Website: apple
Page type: billing-address
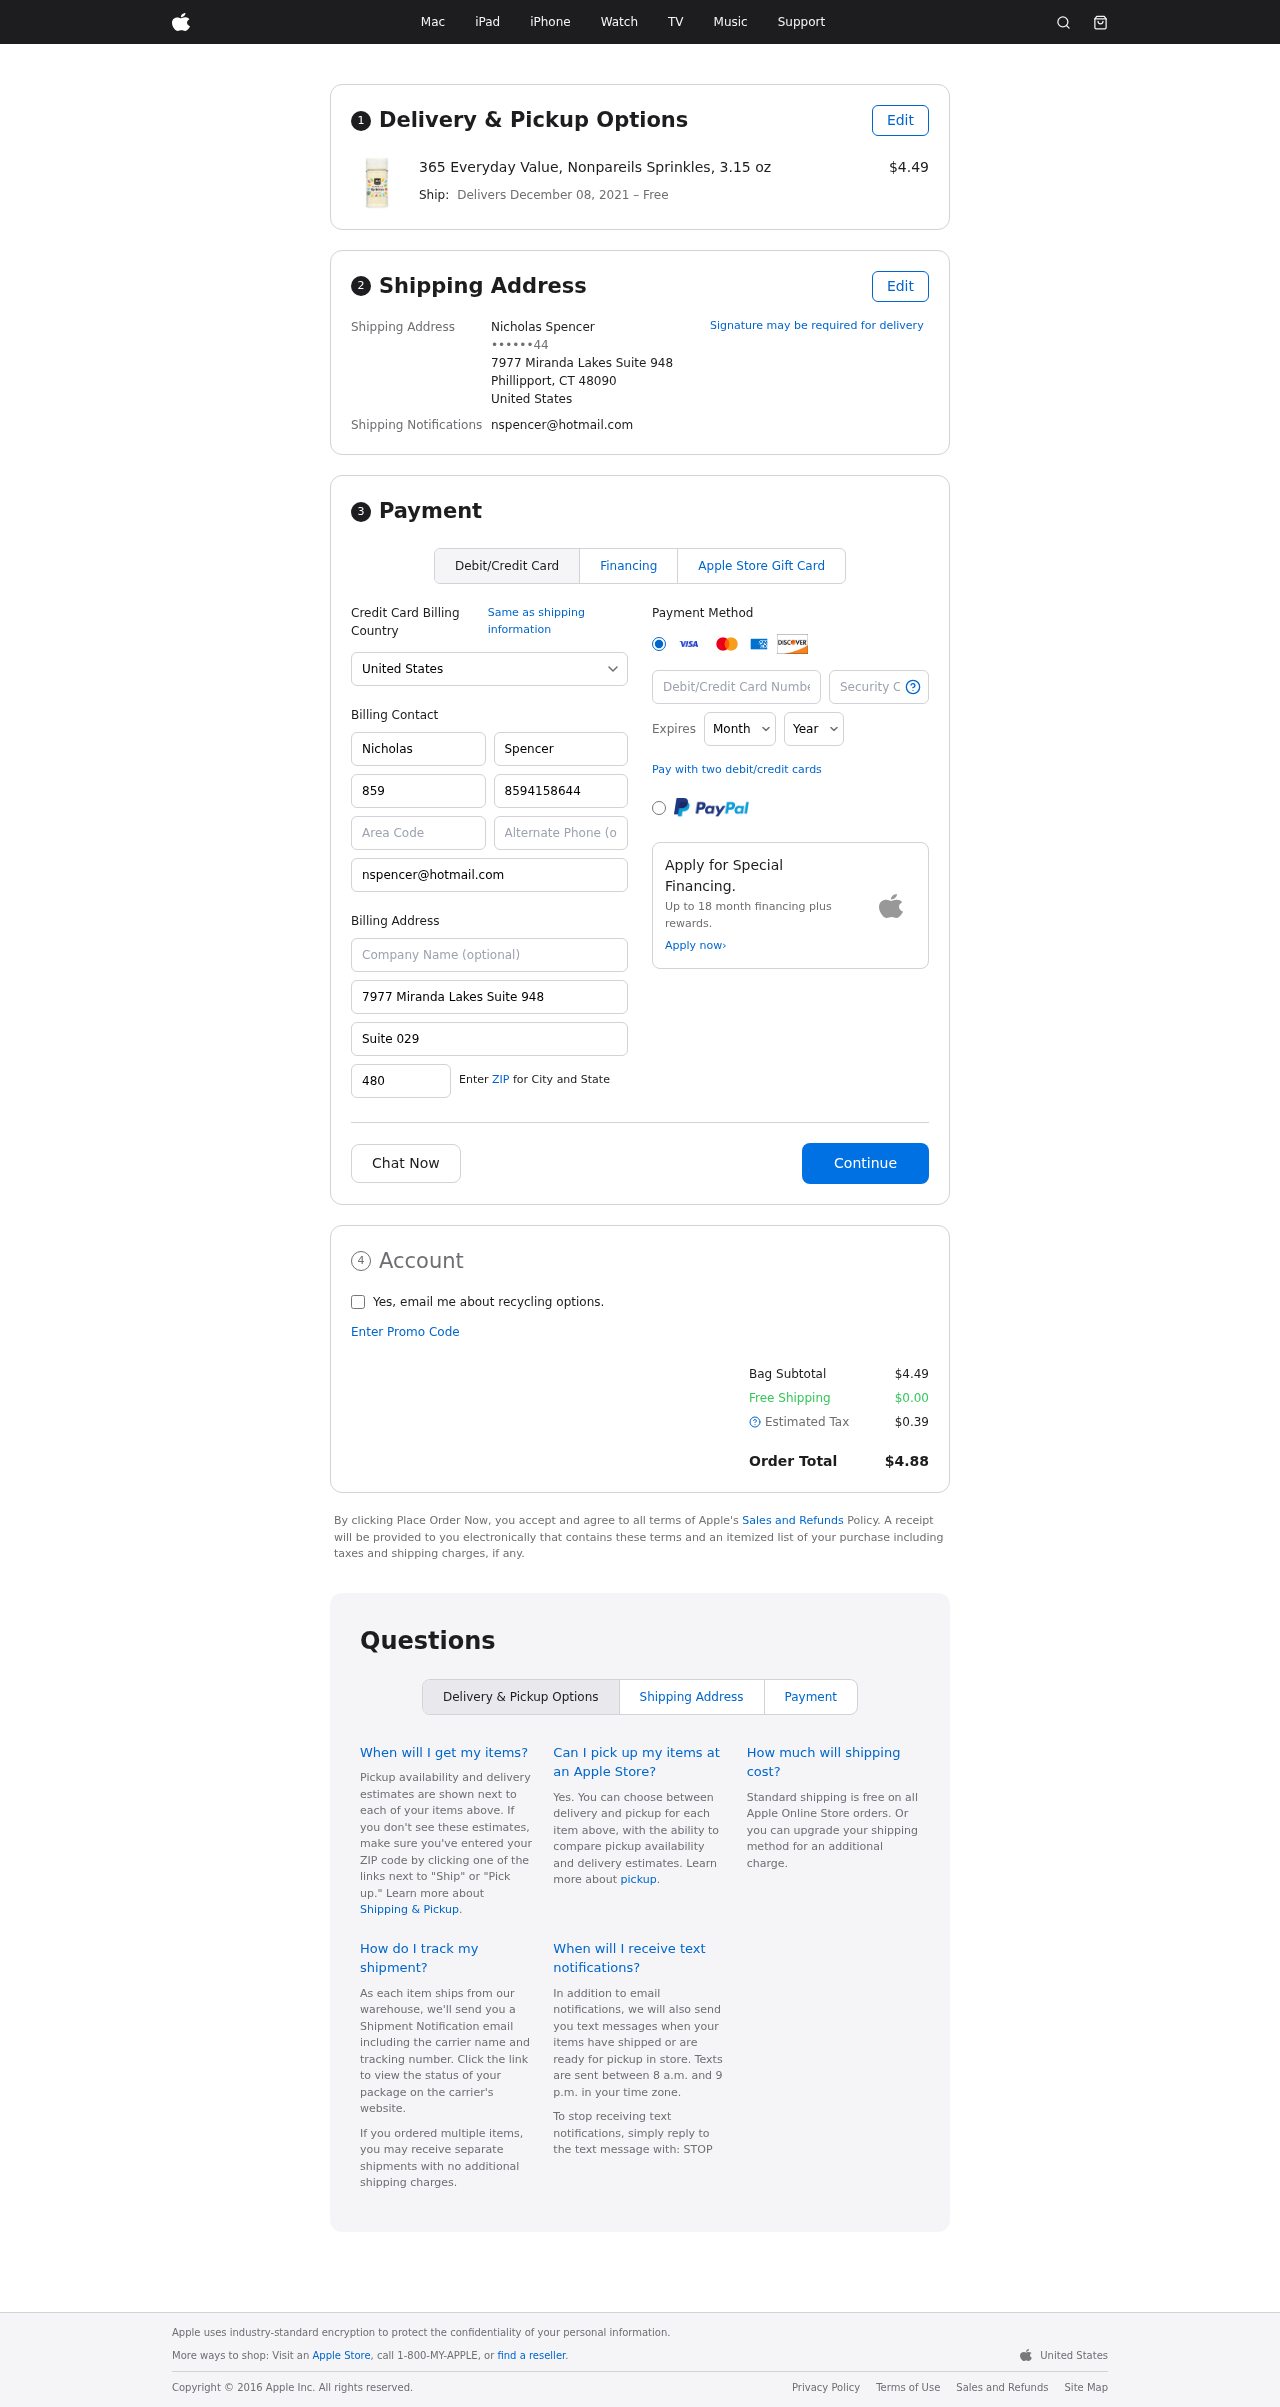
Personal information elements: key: PII_CARD_CVV
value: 9218
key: PII_CARD_EXPIRY_MONTH
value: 02
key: PII_CARD_EXPIRY_YEAR
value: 28
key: PII_CARD_NUMBER
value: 3708 9001 6608 560
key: PII_CITY_STATE_ZIP
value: Phillipport, CT 48090
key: PII_COUNTRY
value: United States
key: PII_EMAIL
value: nspencer@hotmail.com
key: PII_FULLNAME
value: Nicholas Spencer
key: PII_STREET
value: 7977 Miranda Lakes Suite 948
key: PII_PHONE_MASKED
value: ••••••44
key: PII_BILLING_FIRSTNAME
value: Nicholas
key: PII_BILLING_LASTNAME
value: Spencer
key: PII_BILLING_PHONE_AREA
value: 859
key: PII_BILLING_PHONE
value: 8594158644
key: PII_BILLING_EMAIL
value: nspencer@hotmail.com
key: PII_BILLING_STREET
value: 7977 Miranda Lakes Suite 948
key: PII_BILLING_STREET2
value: Suite 029
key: PII_BILLING_POSTCODE
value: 48090
Product elements: key: PRODUCT1_NAME
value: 365 Everyday Value, Nonpareils Sprinkles, 3.15 oz
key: PRODUCT1_PRICE
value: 4.49
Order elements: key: ORDER_DELIVERY_DATE
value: December 08, 2021
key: ORDER_SUBTOTAL
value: $4.49
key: ORDER_SHIPPING_COST
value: $0.00
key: ORDER_TAX
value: $0.39
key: ORDER_TOTAL
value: $4.88